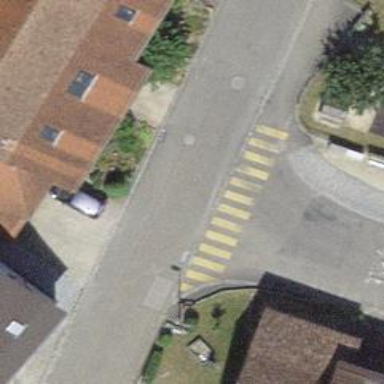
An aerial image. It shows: Uncontrolled zebra crossing with notable zebra markings.